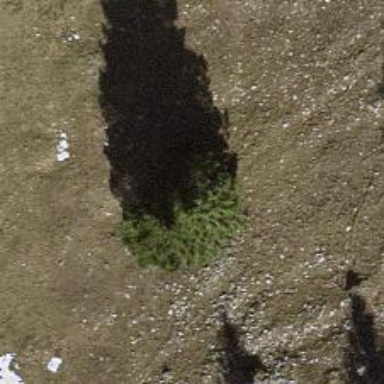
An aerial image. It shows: Beautiful tree in nature.